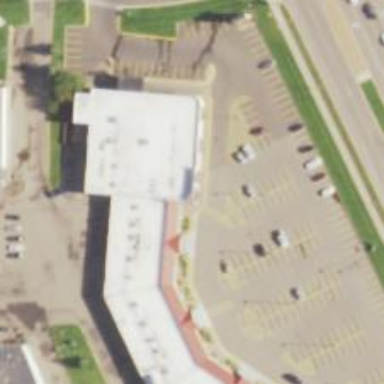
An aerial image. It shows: Pharmacy providing healthcare services.